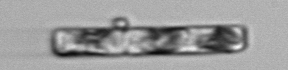
Label: Guinardia_delicatula